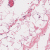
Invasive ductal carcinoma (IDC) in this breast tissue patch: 0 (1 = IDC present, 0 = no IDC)